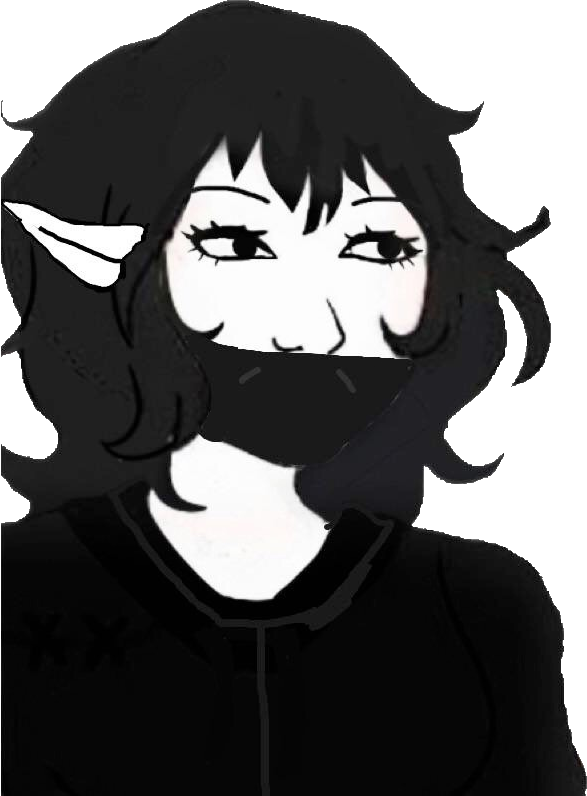
Label: 5_Doomer_Girl